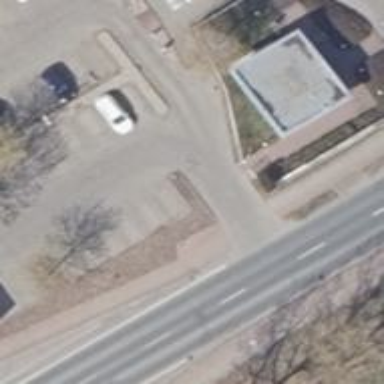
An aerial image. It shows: Road serving as parking aisle.